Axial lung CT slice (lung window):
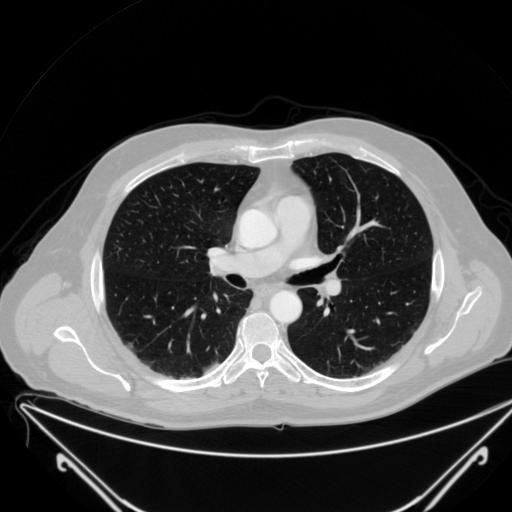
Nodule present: no